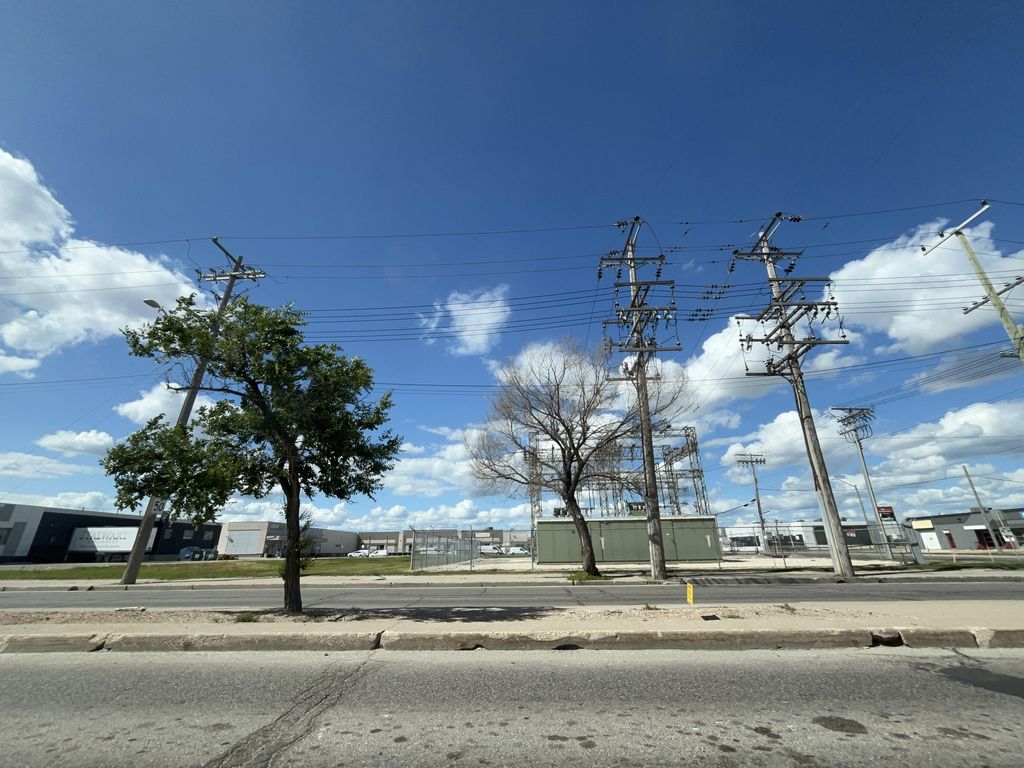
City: winnipeg